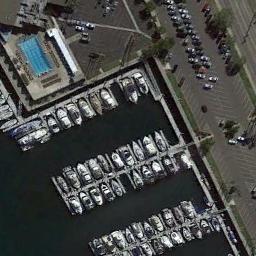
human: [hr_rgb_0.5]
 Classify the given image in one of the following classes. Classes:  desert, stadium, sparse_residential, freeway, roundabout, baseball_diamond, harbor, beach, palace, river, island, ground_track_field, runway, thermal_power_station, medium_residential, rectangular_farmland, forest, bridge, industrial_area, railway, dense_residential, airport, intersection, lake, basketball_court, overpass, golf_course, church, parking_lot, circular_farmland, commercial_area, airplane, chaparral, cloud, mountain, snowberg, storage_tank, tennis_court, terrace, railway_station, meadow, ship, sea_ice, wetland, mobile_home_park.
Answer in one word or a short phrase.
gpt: harbor